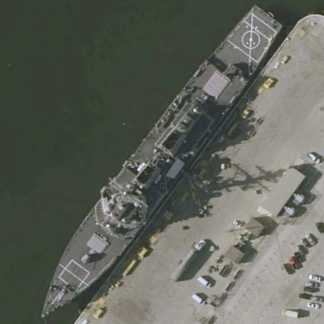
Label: destroyer